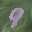
Label: 9